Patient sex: M
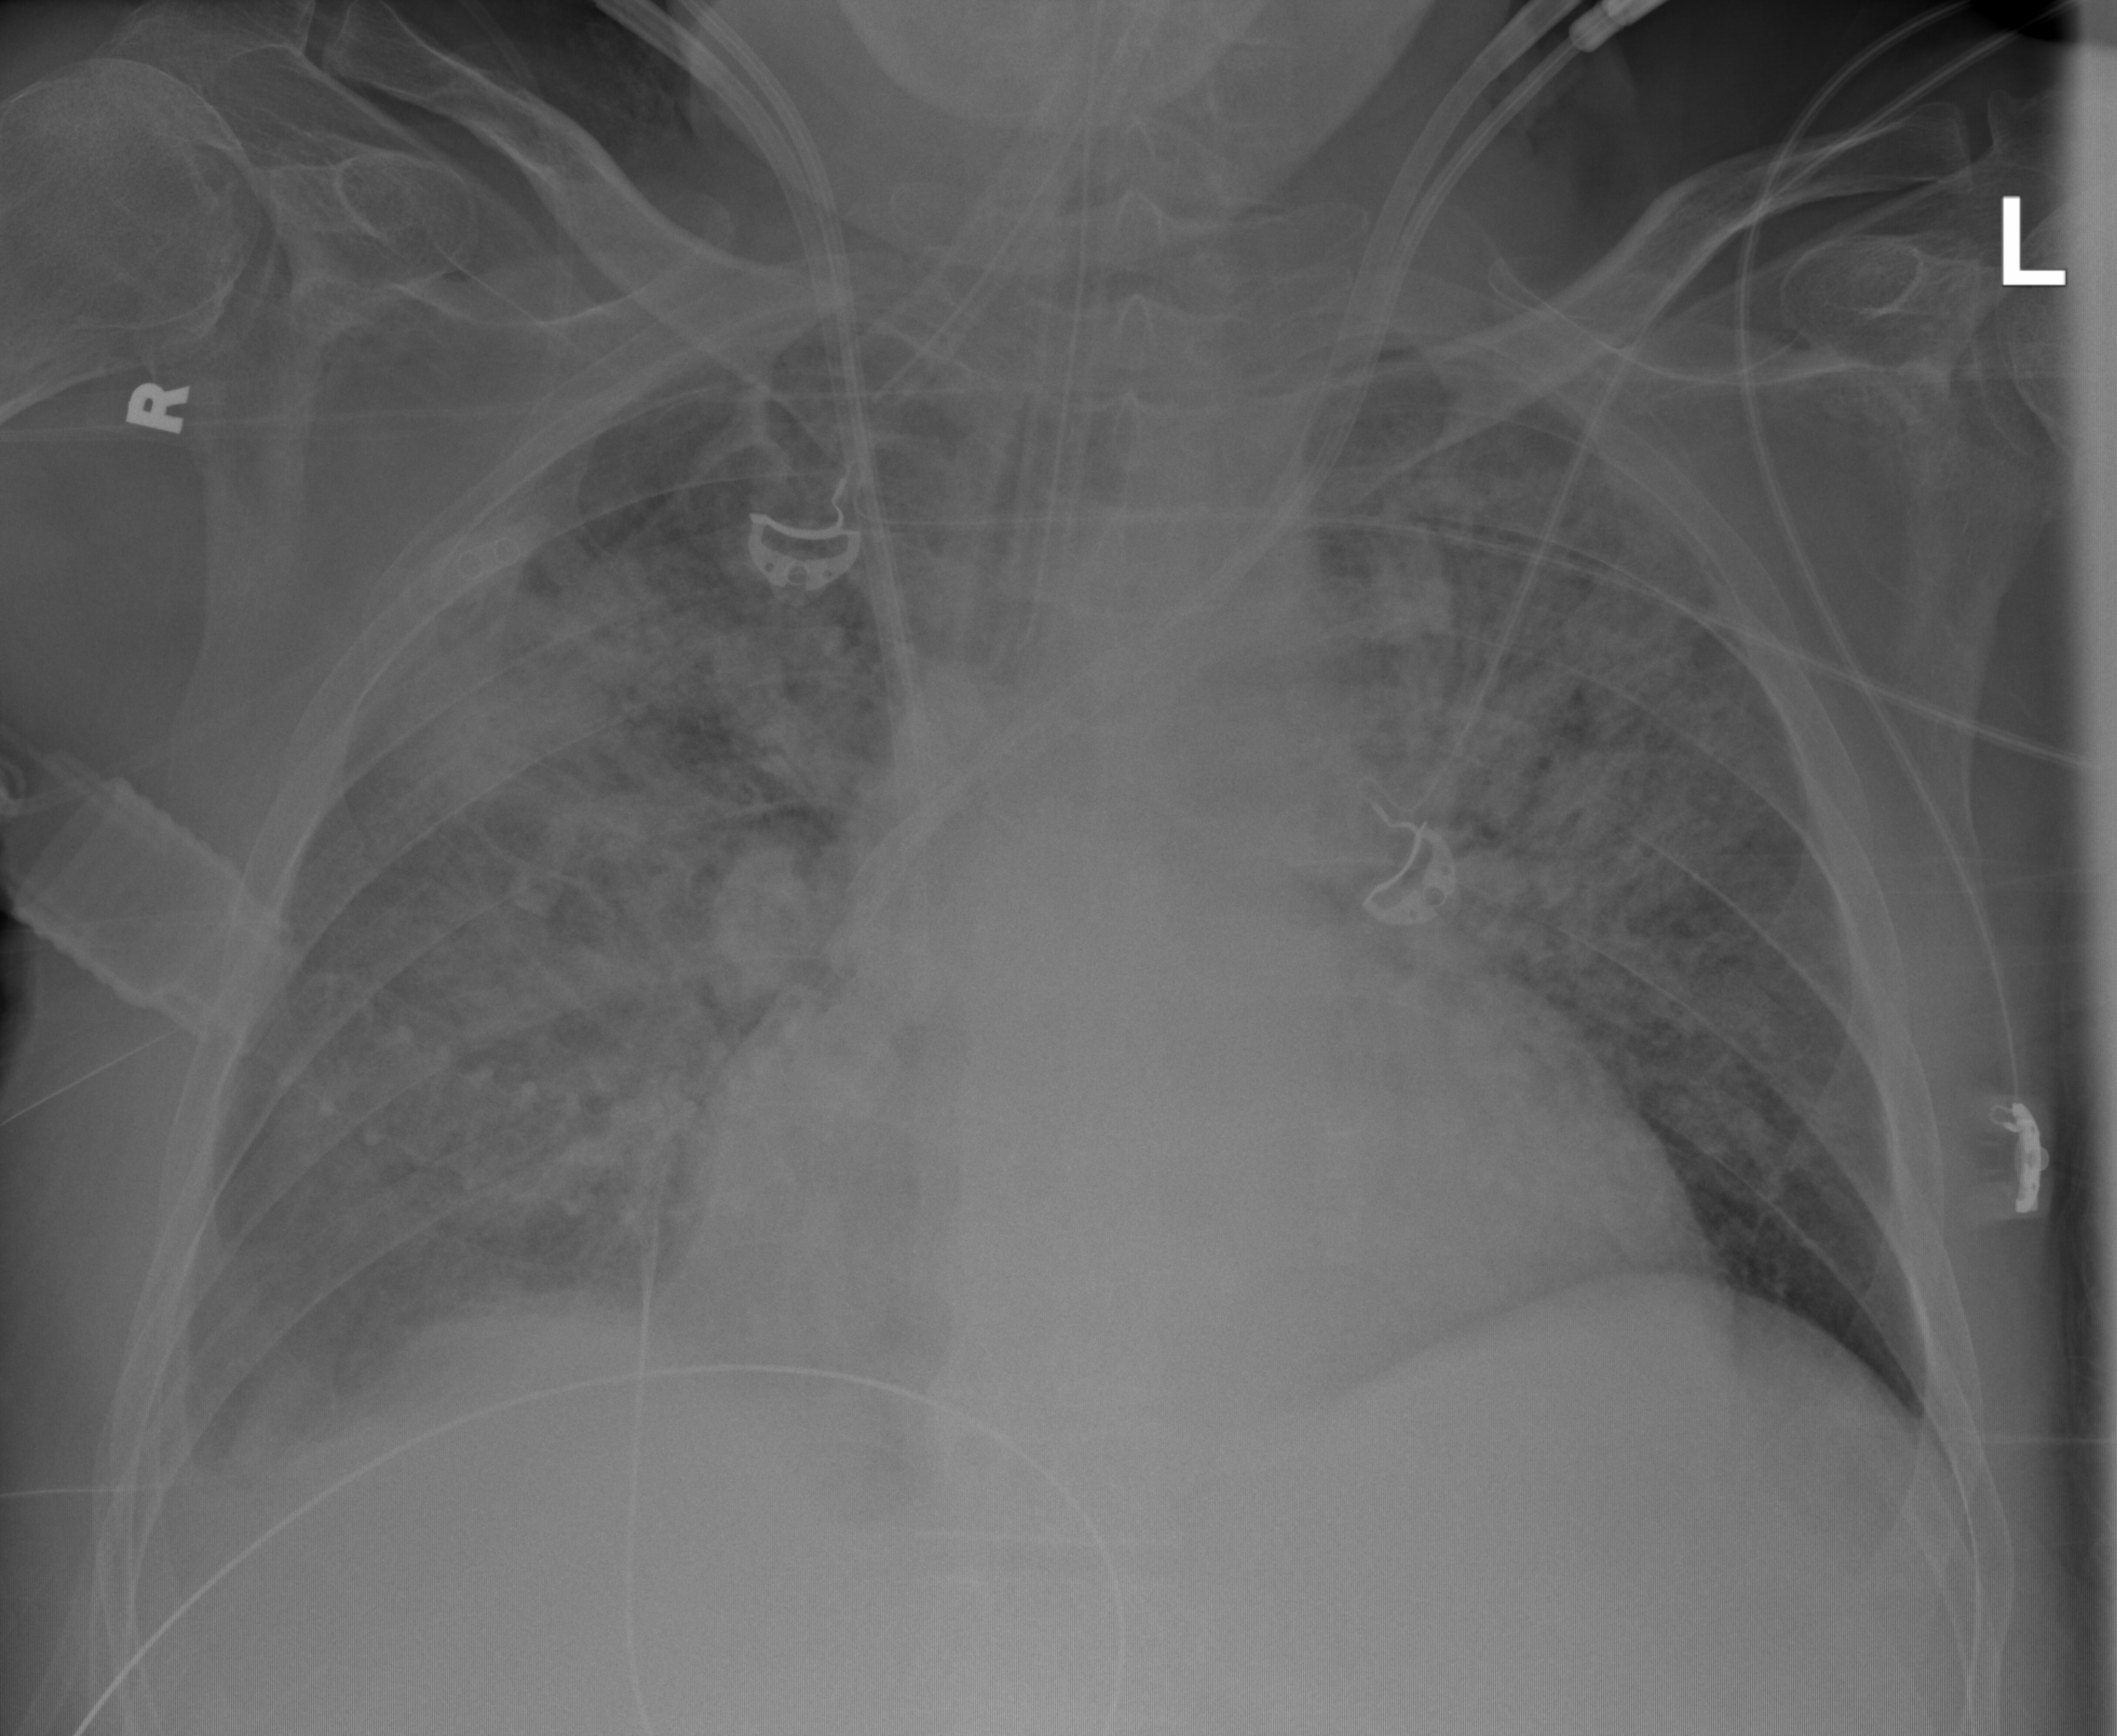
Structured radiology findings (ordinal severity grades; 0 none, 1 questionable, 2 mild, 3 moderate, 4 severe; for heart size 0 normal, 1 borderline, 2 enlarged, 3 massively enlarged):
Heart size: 2
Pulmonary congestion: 3
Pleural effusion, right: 2
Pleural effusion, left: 1
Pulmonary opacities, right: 3
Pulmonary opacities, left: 3
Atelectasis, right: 2
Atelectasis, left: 2